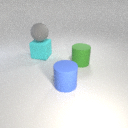
large gray rubber sphere above large cyan rubber cube